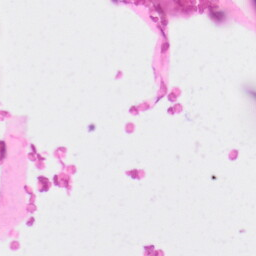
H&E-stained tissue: Skin